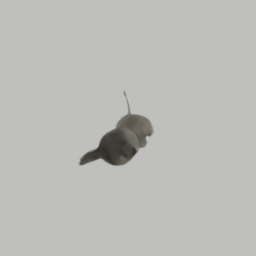
Label: animals